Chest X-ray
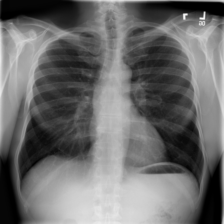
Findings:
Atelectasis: negative
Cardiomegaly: negative
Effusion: negative
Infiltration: negative
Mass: negative
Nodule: negative
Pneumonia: negative
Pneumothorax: negative
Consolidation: negative
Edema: negative
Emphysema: negative
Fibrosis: negative
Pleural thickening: negative
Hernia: negative